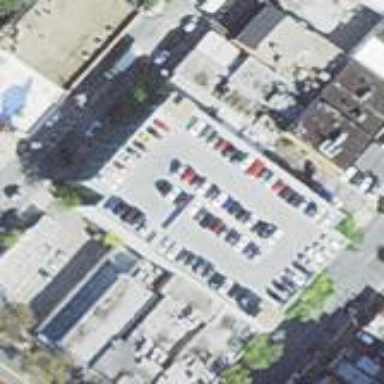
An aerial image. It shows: Multi-storey parking building with concrete surface.